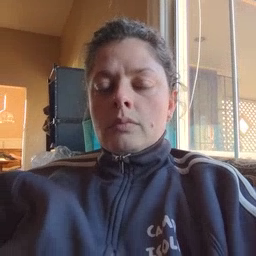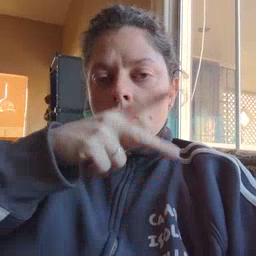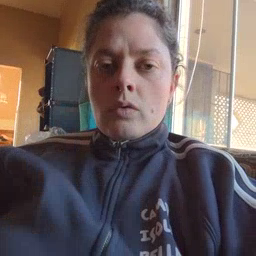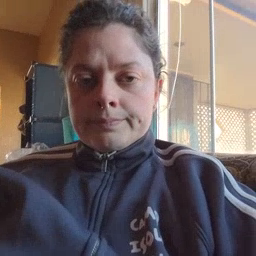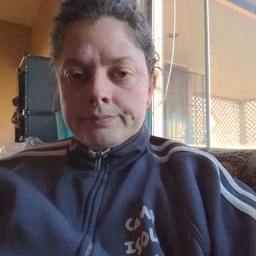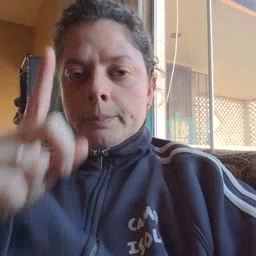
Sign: fall